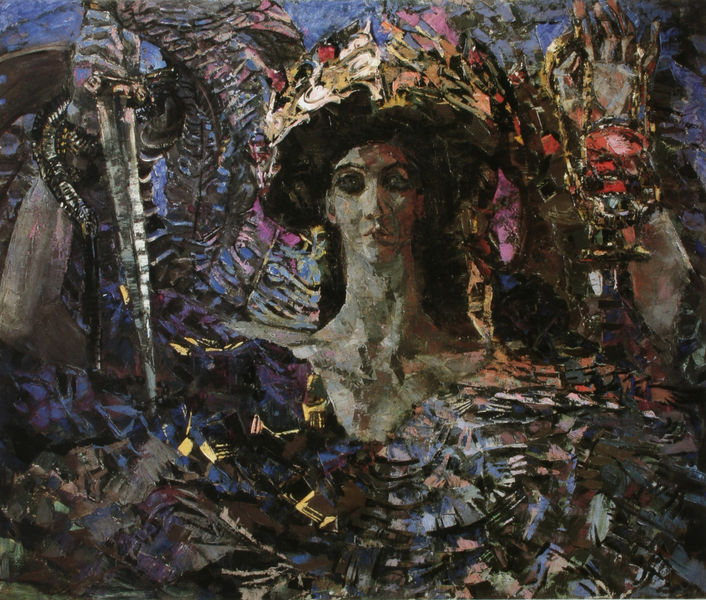
Titel: Sechsflügeliger Seraphim
Künstler: Mikhail Vrubel'
Standort: St. Petersburg
Institution: Russisches Museum
Schlagwörter: blau, blätter, dunkel, flügel, gemälde, hand, kopf, mann, schatten, wasser, weiß, gelb, grün, menschen, braun, bunt, finger, frau, frisur, grau, haar, hut, kleid, lampe, laterne, licht, nase, schmuck, schwarz, stirn, blick, dame, rot, arm, arme, augen, federn, gefieder, gesicht, halten, inkarnat, lang, bildnis, hals, hände, portrait, porträt, öl, pastos, auge, gold, haare, frontal, krone, lippen, rosa, boot, federbusch, welle, wellen, düster, abstrakt, farben, modern, lila, violett, linien, duktus, ernst, büste, glanz, antike, linie, schwert, säbel, augenhöhlen, schlange, gestik, mosaik, kranz, göttin, rüstung, fleck, kehle, amazone, dramatisch, dolch, bunte, königin, drama, sper, nagellack, dolcj, laternr, theadralisch